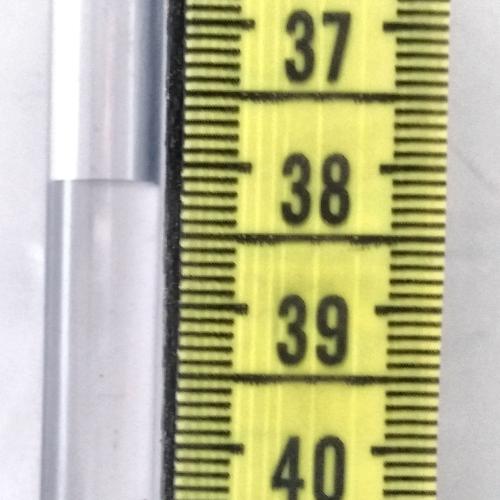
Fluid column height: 38.1 cm